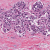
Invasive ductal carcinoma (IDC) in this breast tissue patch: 1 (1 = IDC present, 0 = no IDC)